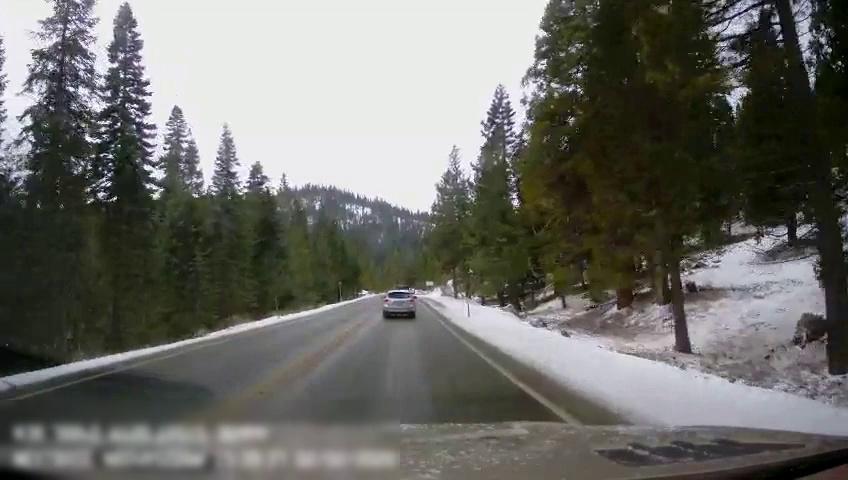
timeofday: Day
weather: Snowy
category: Drivable Space
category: Vehicles | Truck
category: Vehicles | SUV
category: Lanes | Current Lane
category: Lanes | Opposite Lane
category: Lanes | Current Lane
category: Lanes | Opposite Lane